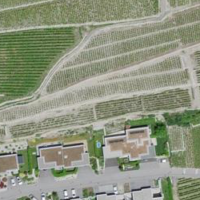
EUNIS habitat code: 40
Species observed at this site:
Convolvulus arvensis